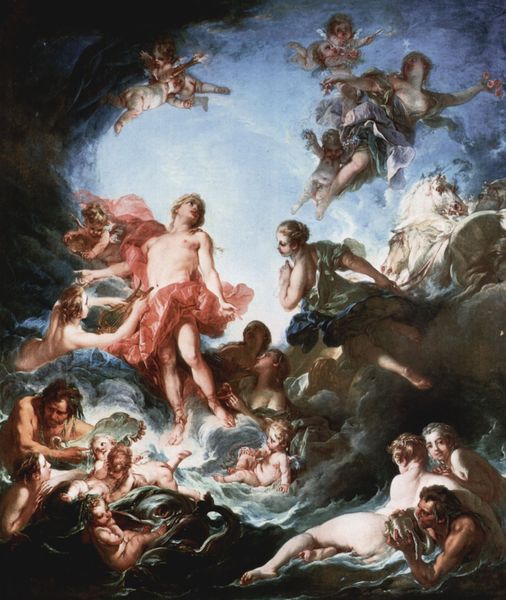
Titel: Sonnenaufgang
Künstler: François Boucher
Standort: London
Institution: Wallace Collection
Schlagwörter: akt, blau, dunkel, felsen, flügel, gemälde, gott, haut, himmel, körper, mann, meer, nackt, schatten, umhang, wasser, weiß, wolken, akte, frauen, grün, menschen, bewegung, blumen, braun, brust, frankreich, frau, grau, haar, hell, kleid, licht, männer, pastell, schwarz, blick, rot, schleier, tuch, wolke, leute, malerei, blond, jung, arm, arme, barock, blicke, falten, inkarnat, stehen, bild, öl, wind, gewässer, kirche, sonne, gewand, stoff, tücher, decke, gewänder, kind, höhle, rokoko, rosa, fliegen, kinder, pferd, pferde, rund, engel, putto, beine, mähne, bein, gischt, wellen, liegen, baby, figuren, fluten, wehen, wogen, muse, faltenwurf, nackte, oberkörper, ozean, sog, aufsicht, posen, nacktheit, palast, flug, schweben, schwimmen, meerjungfrauen, nixen, allegorie, kranz, mythologie, schimmel, fisch, jüngling, ross, götter, zeus, mythos, nymphe, wesen, musen, nymphen, eros, kapelle, venus, meerjungfrau, heilige, muschel, deckengemälde, fresko, apoll, muscheln, erleuchtung, aurora, lyra, amor, putten, anbetung, empor, putti, nereiden, altarbild, fische, göttlich, himmelfahrt, amoretten, apollo, apollon, würzburg, apotheose, adonis, laier, tiepolo, boucher, amorette, eroten, egel, hellhäutig, neptun, lichtblick, deckenbild, poseidon, entschweben, triton, aufwärts, fred, neriden, appoll, blumehn, heldinnen, meergötter, rck, wassergot, himmelfaht mariens, engel#wolken#menschen, nacktheio